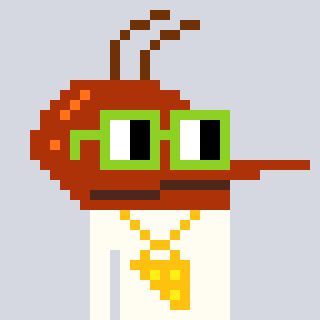
a pixel art character with square light green glasses, a mosquito-shaped head and a grayscale-colored body on a cool background